Question: Anyone have any knowledge of a function that returns the intersection TPath for two TShapes? Especially one that returns the intersection TPath of two TPaths.
For instance:
'''
pthIntersection := PathIntersection(Path1,Path2);
'''

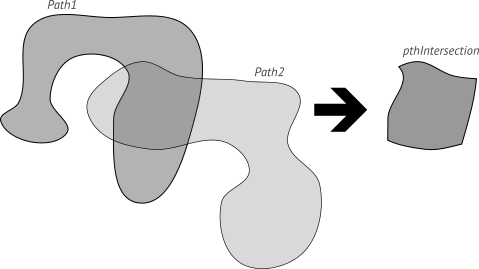
Answer: There is no built-in function for this.
But what I think you are trying to do is this:
Given a polygon (aka TPath) made up for distinct points connected by lines.
Return all points in ShapeA that lay inside ShapeB.
This can be done using <URL>.
Run a loop visiting all points in 'PathA' and see if any lay inside 'PathB'.
If you want to know all vertices that overlap you'll first have to 'Flatten' (a copy) of both TPaths and then run a line intersect algorithm for all lines in both shapes.
This converts all curves to lines.
Here's a routine to do just that:
From: <URL>
'''
function Intersect(const x1, y1, x2, y2, x3, y3, x4, y4: TFloat; out ix, iy: TFloat): boolean;
var
UpperX, UpperY, LowerX, LowerY: TFloat;
Ax, Bx, Cx, Ay, By, Cy: TFloat;
D, F, E, Ratio: TFloat;
begin
Result:= false;
Ax:= x2 - x1;
Bx:= x3 - x4;
if Ax < Zero then begin
LowerX:= x2;
UpperX:= x1;
end else begin
UpperX:= x2;
LowerX:= x1;
end;
if Bx > Zero then begin
if (UpperX < x4) or (x3 < LowerX) then Exit;
end else if (UpperX < x3) or (x4 < LowerX) then Exit;
Ay:= y2 - y1;
By:= y3 - y4;
if Ay < Zero then begin
LowerY:= y2;
UpperY:= y1;
end else begin
UpperY:= y2;
LowerY:= y1;
end;
if By > Zero then begin
if (UpperY < y4) or (y3 < LowerY) then Exit;
end else if (UpperY < y3) or (y4 < LowerY) then Exit;
Cx:= x1 - x3;
Cy:= y1 - y3;
D:= (By * Cx) - (Bx * Cy);
F:= (Ay * Bx) - (Ax * By);
if F > Zero then begin
if (D < Zero) or (D > F) then Exit;
end else if (D > Zero) or (D < F) then Exit;
E:= (Ax * Cy) - (Ay * Cx);
if F > Zero then begin
if (E < Zero) or (E > F) then Exit;
end else if (E > Zero) or (E < F) then Exit;
Result:= true;
Ratio:= (Ax * -By) - (Ay * -Bx);
if NotEqual(Ratio, Zero) then begin
Ratio:= ((Cy * -Bx) - (Cx * -By)) / Ratio;
ix:= x1 + (Ratio * Ax);
iy:= y1 + (Ratio * Ay);
end else begin
//if Collinear(x1,y1,x2,y2,x3,y3) then
if IsEqual((Ax * -Cy), ( -Cx * Ay)) then begin
ix:= x3;
iy:= y3;
end else begin
ix:= x4;
iy:= y4;
end;
end;
end;
function Intersect(const Segment1,Segment2:TSegment2D; out ix, iy : TFloat):Boolean;
begin
Result := Intersect(Segment1[1].x,Segment1[1].y,Segment1[2].x,Segment1[2].y,Segment2[1].x,Segment2[1].y,Segment2[2].x,Segment2[2].y,ix,iy);
end;
'''
Just convert the 'TFloat' x,y pairs to 'TPointF' and you're in business.
The cool thing about the routine is that it also tells you the exact point at which the lines overlap.
If you follow the lines, until two lines overlap and from there on start tracking both overlapping lines and PointInShape you can construct an exact image of the overlap of the two shapes.
If the flattening and the corresponding increase in the number of line segments make your code too slow you can keep the curves and see if a line/curve intersects another curve.
For this you can convert the curves into <URL>
See also <URL> in its first or second answer.